Question: My xml is in below format :
'''
[My company customer detail - Account ID <3116131311616116>, Subscriber Name <Jon>, Age <52>, Phone <>, Payment<CC>]
'''
I am unable to transfer data from xml to SQL server table columns. columns name like Account ID, Subscriber Name, Age , Phone ,Payment

Detail of xml mentions above seems like string. XML(String) is in column like below :
<URL>
I need to extract data from detail column and push data into new table with attributes from xml/string.
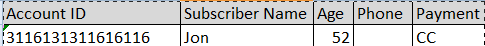
Answer: Here's a super-duper hack that's not limited to a set number of "columns":
'''
-- Data mock-up.
DECLARE @value VARCHAR(500) = '[My company customer detail - Account ID <3116131311616116>, Subscriber Name <Jon>, Age <52>, Phone <>, Payment<CC>]';
-- Construct the dynamic SQL field/value list.
DECLARE @sql VARCHAR(MAX);
SELECT @sql = ISNULL( @sql, '' )
+ ', ' + QUOTENAME( SUBSTRING( value, CHARINDEX( '<', value ) + 1, CHARINDEX( '>', value ) - CHARINDEX( '<', value ) - 1 ), '''' )
+ ' AS [' + LTRIM( RTRIM( LEFT( value, CHARINDEX( '<', value ) - 1 ) ) ) + ']'
FROM STRING_SPLIT( REPLACE( REPLACE( @value, ']', '' ), '[', '' ), ',' )
-- Complete the dynamic SQL.
SET @sql = 'SELECT ' + STUFF( @sql, 1, 2, '' ) + ';';
-- Print the resulting dynamic SQL.
PRINT @sql;
-- Execute the dynamic SQL.
EXEC( @sql );
'''
PRINT displays:
'''
SELECT '3116131311616116' AS [My company customer detail - Account ID], 'Jon' AS [Subscriber Name], '52' AS [Age], '' AS [Phone], 'CC' AS [Payment];
'''
EXEC returns:
'''
+-----------------------------------------+-----------------+-----+-------+---------+
| My company customer detail - Account ID | Subscriber Name | Age | Phone | Payment |
+-----------------------------------------+-----------------+-----+-------+---------+
| 3116131311616116 | Jon | 52 | | CC |
+-----------------------------------------+-----------------+-----+-------+---------+
'''